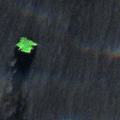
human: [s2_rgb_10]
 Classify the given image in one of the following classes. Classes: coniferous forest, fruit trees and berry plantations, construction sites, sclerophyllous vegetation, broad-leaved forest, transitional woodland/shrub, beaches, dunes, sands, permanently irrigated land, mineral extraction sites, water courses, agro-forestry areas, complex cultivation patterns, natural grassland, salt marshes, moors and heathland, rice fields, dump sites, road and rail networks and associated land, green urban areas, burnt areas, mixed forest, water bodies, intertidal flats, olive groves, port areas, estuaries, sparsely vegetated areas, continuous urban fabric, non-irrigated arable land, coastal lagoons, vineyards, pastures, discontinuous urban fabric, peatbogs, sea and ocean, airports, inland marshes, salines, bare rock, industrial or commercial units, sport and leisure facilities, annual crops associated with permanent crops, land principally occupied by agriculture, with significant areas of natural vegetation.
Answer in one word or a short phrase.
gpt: water bodies